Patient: sex M, age 59
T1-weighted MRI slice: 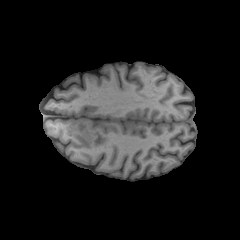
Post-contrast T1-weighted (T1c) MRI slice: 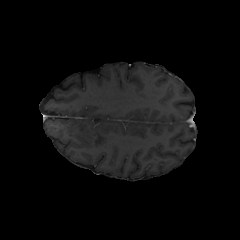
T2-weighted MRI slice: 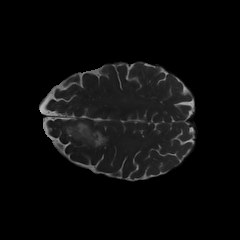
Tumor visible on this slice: yes
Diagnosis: Oligodendroglioma, IDH-mutant, 1p/19q-codeleted
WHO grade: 3